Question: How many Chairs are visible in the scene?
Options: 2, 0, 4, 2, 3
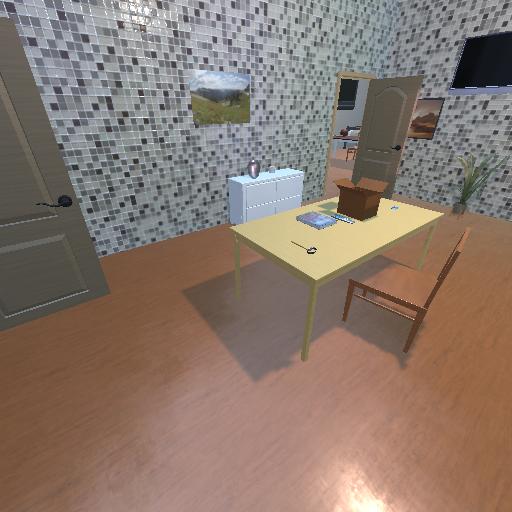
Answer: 2